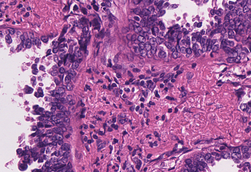
Tumor epithelial tissue: yes
Tumor-associated stroma tissue: yes
Normal tissue: no